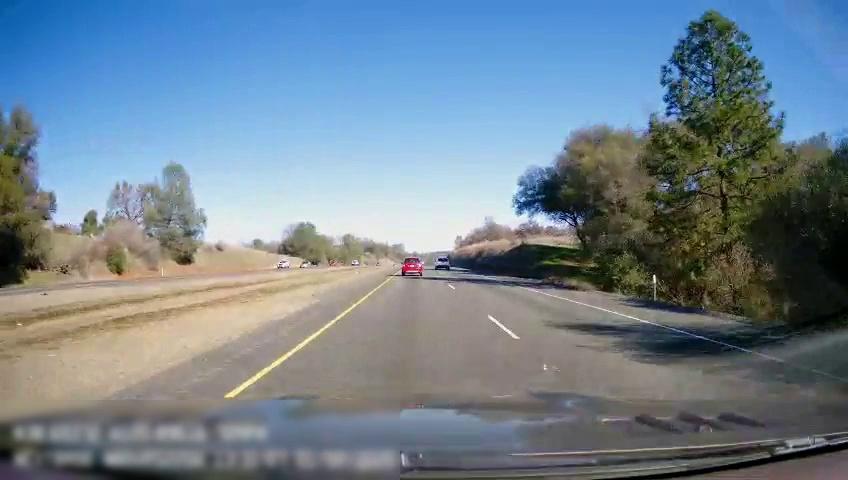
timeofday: Day
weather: Sunny
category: Drivable Space
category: Drivable Space
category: Vehicles | SUV
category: Vehicles | Car
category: Vehicles | SUV
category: Lanes | Current Lane
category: Lanes | Current Lane
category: Lanes | Alternate Lane